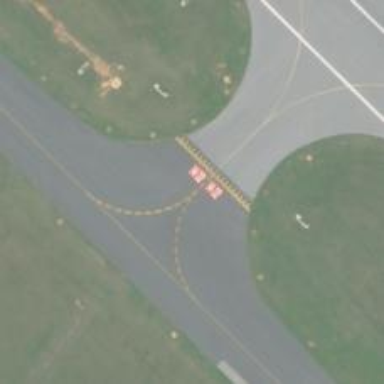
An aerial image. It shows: Image of taxiway at airport.